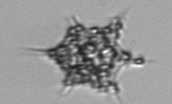
Label: Dictyocha